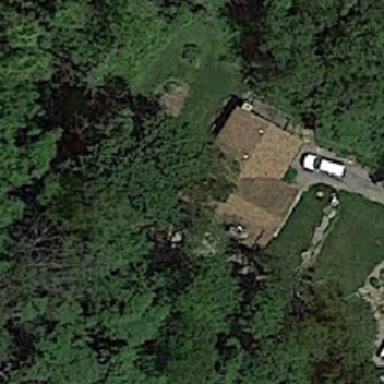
Three white car buildings are surrounded by green trees .